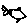
Label: fish